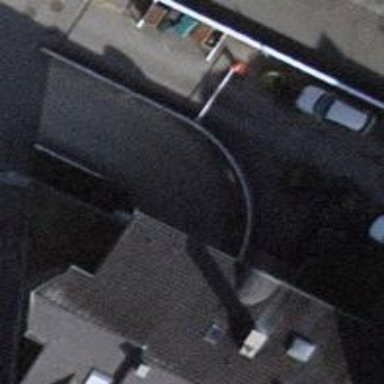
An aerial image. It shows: Parking entrance.